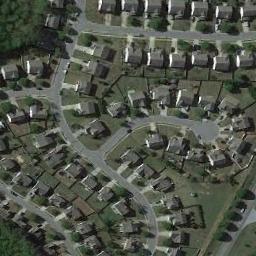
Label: dense_residential